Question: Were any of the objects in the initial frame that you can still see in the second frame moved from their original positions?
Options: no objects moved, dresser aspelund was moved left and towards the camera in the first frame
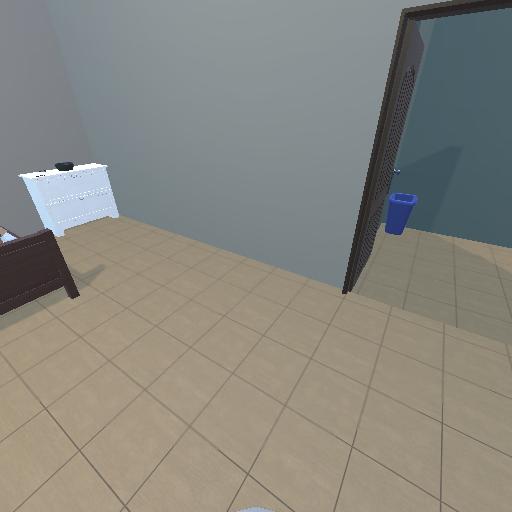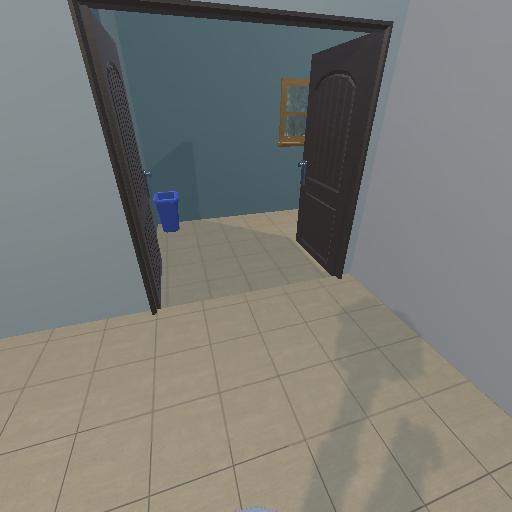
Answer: no objects moved